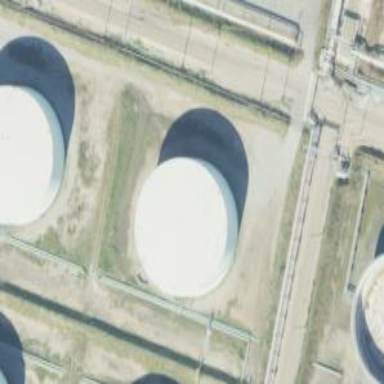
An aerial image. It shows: Storage tank which is man-made.